Field crop: tomato
Growth stage: 1
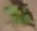
Species: solanum